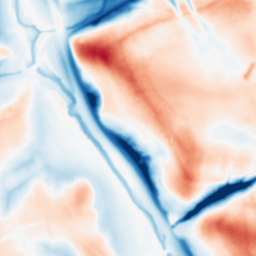
Category: multiscale
Decomposition family: dog_multiscale
Decomposition parameters: sigma_ratio: 1.6
n_scales: 6
base_sigma: 1
Upsampling method: edge_directed
Upsampling parameters: scale: 2
Upsampling scale: 2